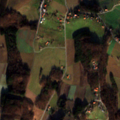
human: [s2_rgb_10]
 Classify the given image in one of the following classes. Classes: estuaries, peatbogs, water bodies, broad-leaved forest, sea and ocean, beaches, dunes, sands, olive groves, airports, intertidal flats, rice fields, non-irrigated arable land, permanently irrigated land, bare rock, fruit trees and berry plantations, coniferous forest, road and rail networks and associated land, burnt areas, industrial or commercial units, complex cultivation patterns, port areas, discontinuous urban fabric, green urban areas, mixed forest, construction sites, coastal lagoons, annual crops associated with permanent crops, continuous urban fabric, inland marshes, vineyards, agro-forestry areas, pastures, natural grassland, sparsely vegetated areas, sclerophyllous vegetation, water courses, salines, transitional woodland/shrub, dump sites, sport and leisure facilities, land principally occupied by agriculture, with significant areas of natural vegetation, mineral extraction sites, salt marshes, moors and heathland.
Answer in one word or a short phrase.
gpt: non-irrigated arable land, complex cultivation patterns, broad-leaved forest